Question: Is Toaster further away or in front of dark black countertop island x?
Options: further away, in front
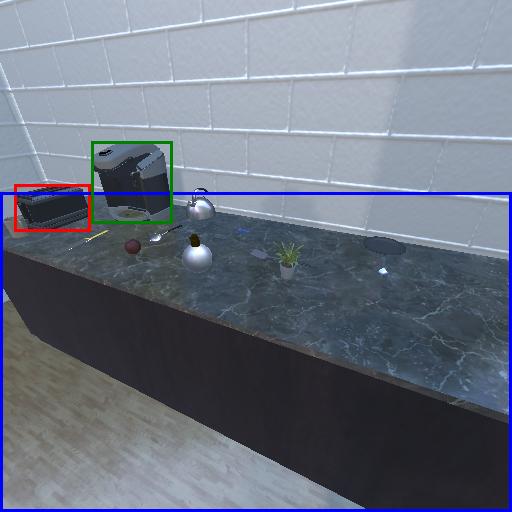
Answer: further away